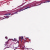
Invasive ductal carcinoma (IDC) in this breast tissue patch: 0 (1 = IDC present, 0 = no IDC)